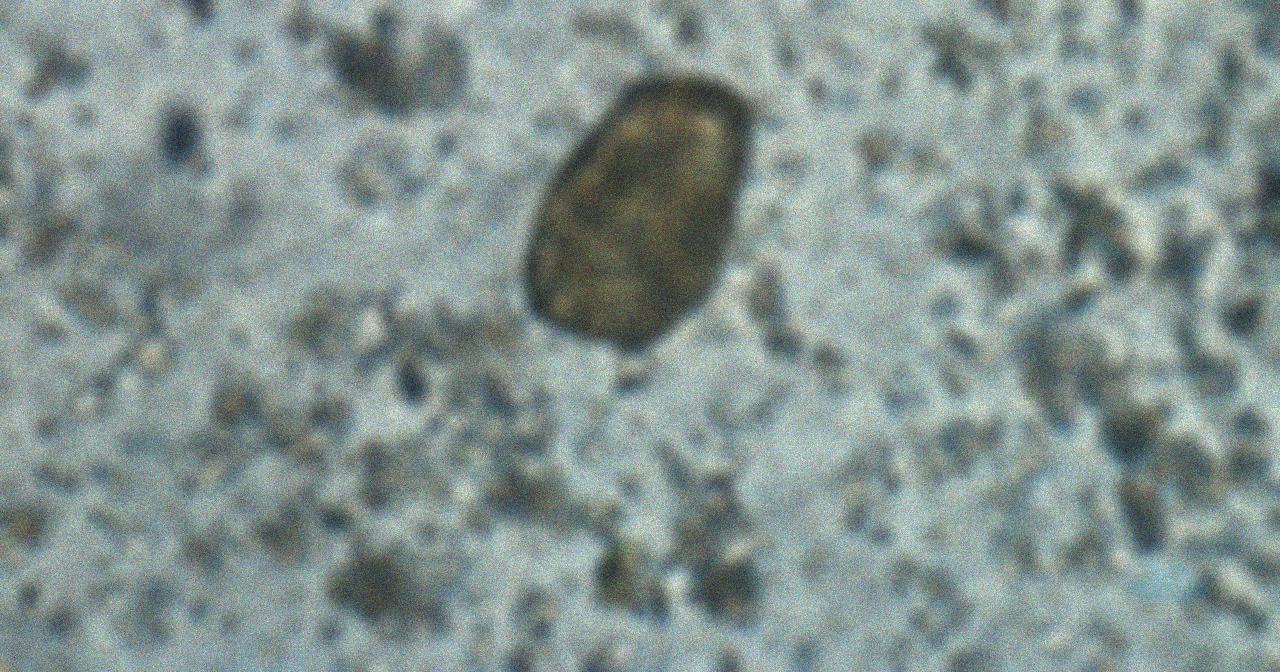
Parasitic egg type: Paragonimus spp